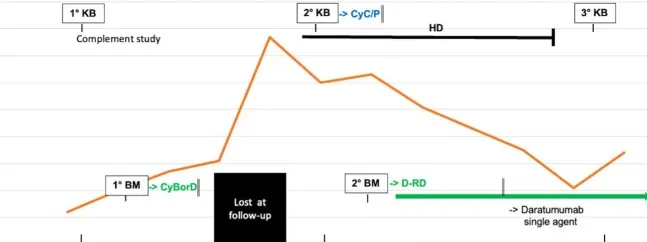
Clinical course, timeline of histological exams and response to the treatments of the index case. Kidney biopsy (KB), bone marrow biopsy (BM), cyclophosphamide (Cyc), prednisone (P), bortezomib/cyclophosphamide/dexamethasone (CyBorD), hemodialysis (HD), daratumumab-lenalidomide-dexamethasone (D-RD).
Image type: chart (chart)